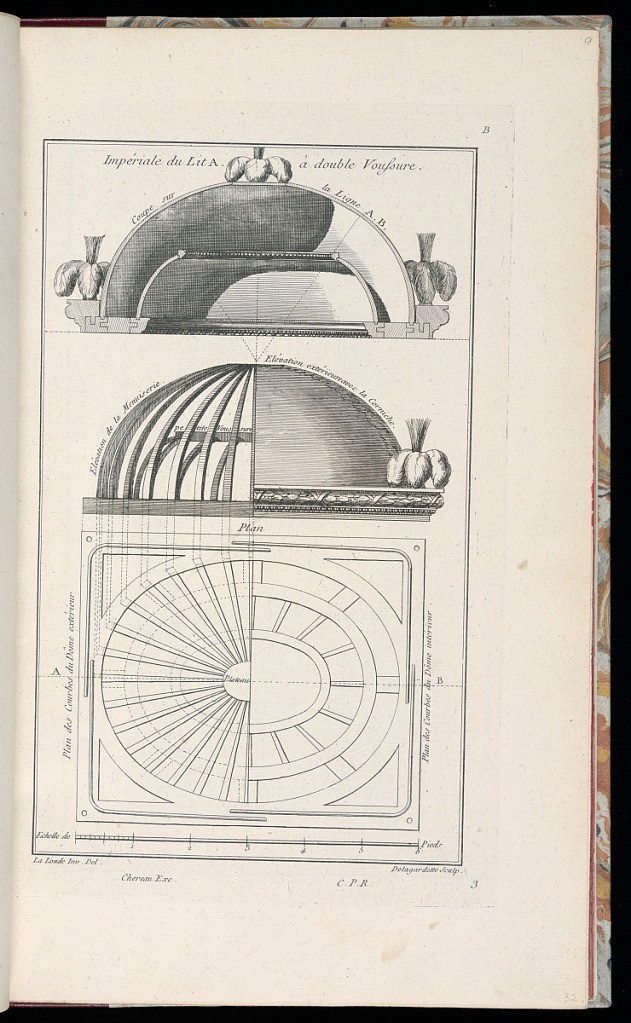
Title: Impériale du lit à double Voussure
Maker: Richard de Lalonde, French, active 1780–96
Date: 1775-1788
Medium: Etching on off-white laid paper
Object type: Print
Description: Designs for the construction of a double-arched canopy, for the "lit à la Polonoise" (1921-6-279-7). The plate is signed and numbered.